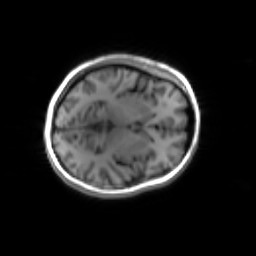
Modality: inplaneT1
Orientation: axial
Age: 24
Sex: female
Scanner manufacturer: siemens
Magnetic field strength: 3 T
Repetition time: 1.2 s
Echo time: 0.00251 s